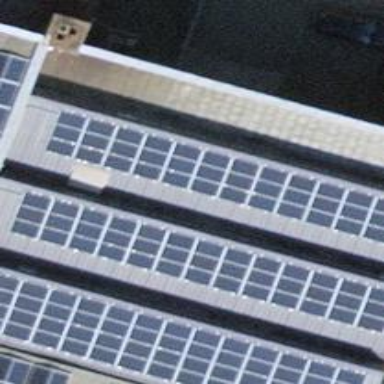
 consisting of solar photovoltaic panels."